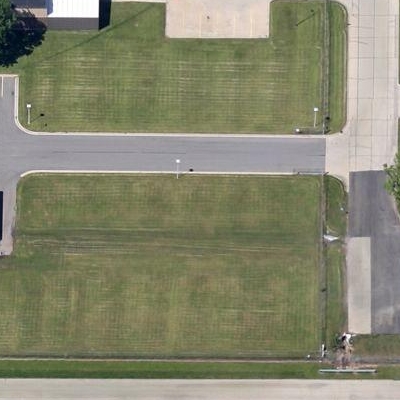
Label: Grass